Question: Right now i'm attempting to take a screenshot and save it to the local machine, then later copy it to a network drive:
Q:S4567890123456789012345S456789012S45\Screenshots\sc.jpg
^ for an idea about how many characters were talking. I have it setup to create a screenshots folder after that "12345" When the program gets to the point this error occurs:

How can I avoid this?
Also:
'''
DirectoryInfo scdestinfo = new DirectoryInfo(scdest);
DirectoryInfo scinfo = new DirectoryInfo(sccpath);
CopyAll(scinfo, scdestinfo);
'''
That's my code for copying the folders/files.
'''
public void CopyAll(DirectoryInfo source, DirectoryInfo target)
{
copyall = false;
try
{
//check if the target directory exists
if (Directory.Exists(target.FullName) == false)
{
Directory.CreateDirectory(target.FullName);
}//end if
//copy all the files into the new directory
foreach (FileInfo fi in source.GetFiles())
{
fi.CopyTo(Path.Combine(target.ToString(), fi.Name), true);
}//end foreach
//copy all the sub directories using recursion
foreach (DirectoryInfo diSourceDir in source.GetDirectories())
{
DirectoryInfo nextTargetDir = target.CreateSubdirectory(diSourceDir.Name);
CopyAll(diSourceDir, nextTargetDir);
}//end foreach
//success here
copyall = true;
}//end try
catch (IOException ie)
{
MessageBox.Show(ie.Message);
//handle it here
copyall = false;
}//end catch
}//end CopyAll
'''
And the copyall function.
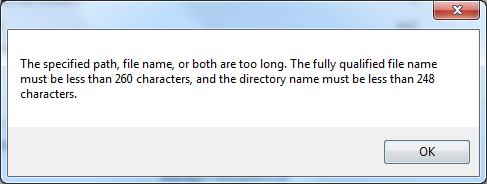
Answer: This is a <URL>.
To use the Unicode variants (e.g. <URL> that allow for longer paths, I believe you will have to deal with the Windows API directly rather than using the .Net library functions.